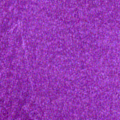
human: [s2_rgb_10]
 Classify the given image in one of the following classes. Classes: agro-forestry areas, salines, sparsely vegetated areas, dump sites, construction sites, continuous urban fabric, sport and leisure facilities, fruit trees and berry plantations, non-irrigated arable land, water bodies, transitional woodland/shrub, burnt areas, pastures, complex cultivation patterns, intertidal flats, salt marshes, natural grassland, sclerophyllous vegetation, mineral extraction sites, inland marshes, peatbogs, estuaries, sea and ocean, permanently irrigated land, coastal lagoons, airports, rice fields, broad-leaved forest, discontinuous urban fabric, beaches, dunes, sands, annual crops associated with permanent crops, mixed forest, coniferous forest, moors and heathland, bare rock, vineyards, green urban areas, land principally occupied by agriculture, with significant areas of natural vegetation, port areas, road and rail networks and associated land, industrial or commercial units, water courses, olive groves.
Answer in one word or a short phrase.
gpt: sea and ocean